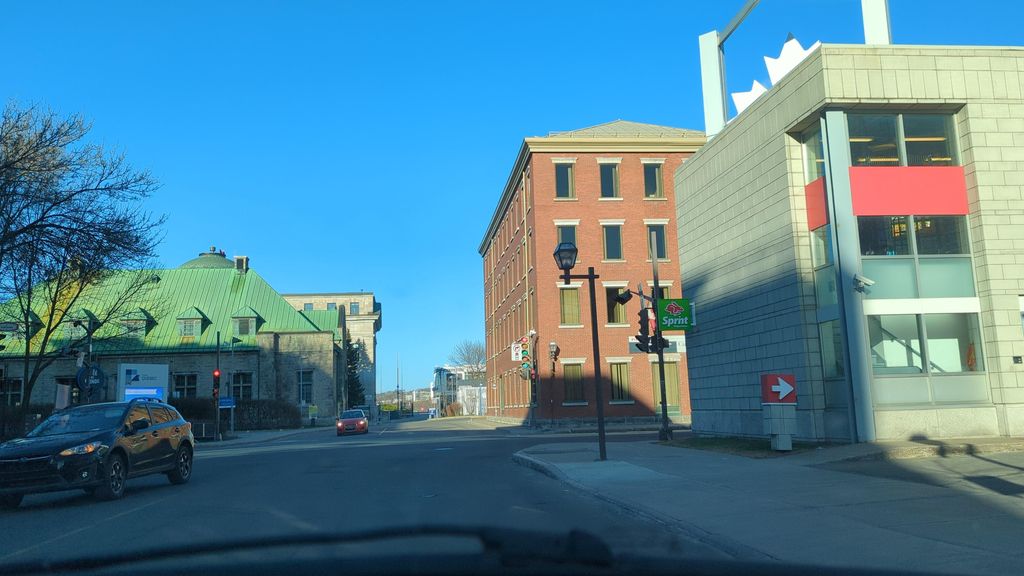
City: quebec_city